Question:
i downloaded eclipse JUNO and updated with ADT v20 and iam having this problem ...in HELIOS it wrked perfectly before the update but now this is the problem after the update in HELIOS also.i've tried so many forums but still not able to fix this.thankx in advance guys :)
P.S. this not becuz of the error in xml file and i didnt change background color also(trivial)
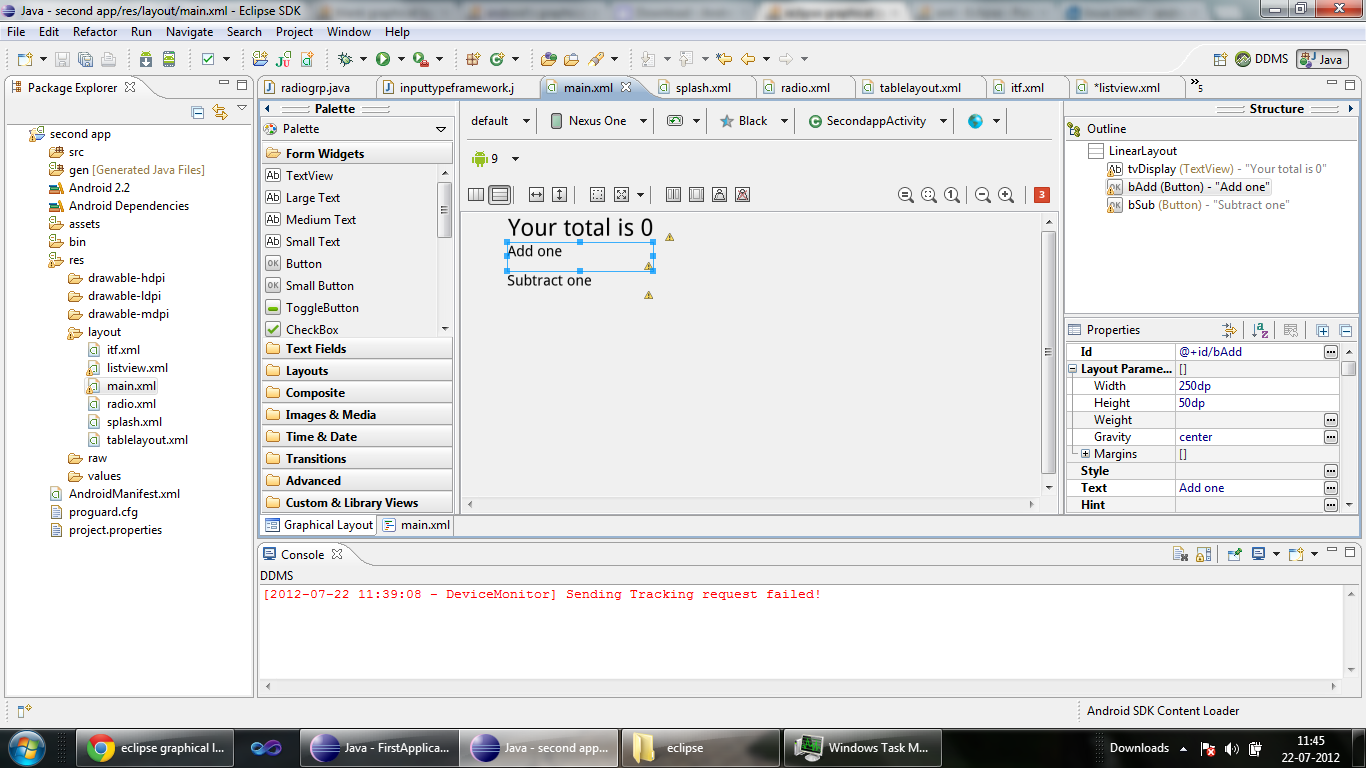
Answer: try this:
'''
Add views using Graphical Layout.
Save the file.
Close it.
Reopen it and then make changes to it.
'''
or
> change the theme in the layout editor to a default one, such as
Holo.light.